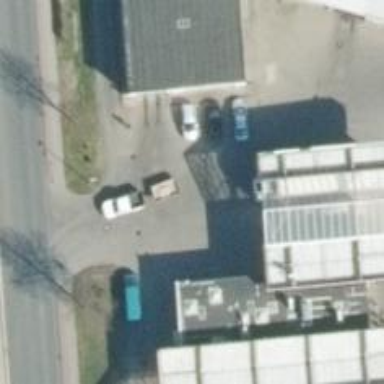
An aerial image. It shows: Road leading to fuel service station.